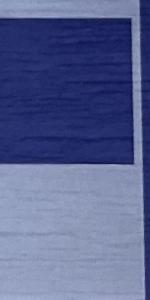
Label: Empty